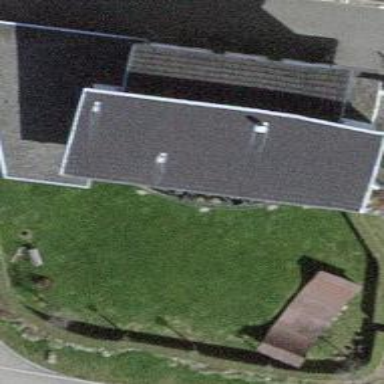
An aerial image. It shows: Simple and straightforward house.